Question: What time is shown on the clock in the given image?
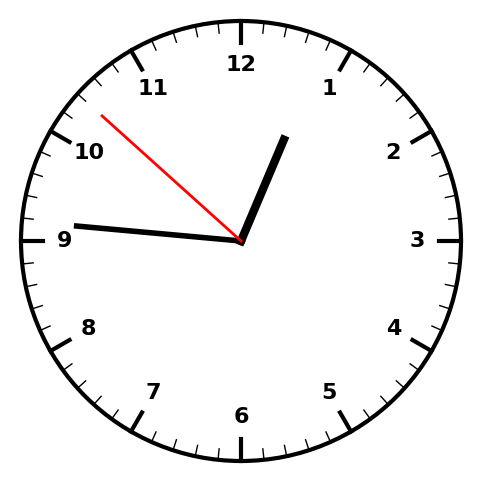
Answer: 12:45:52